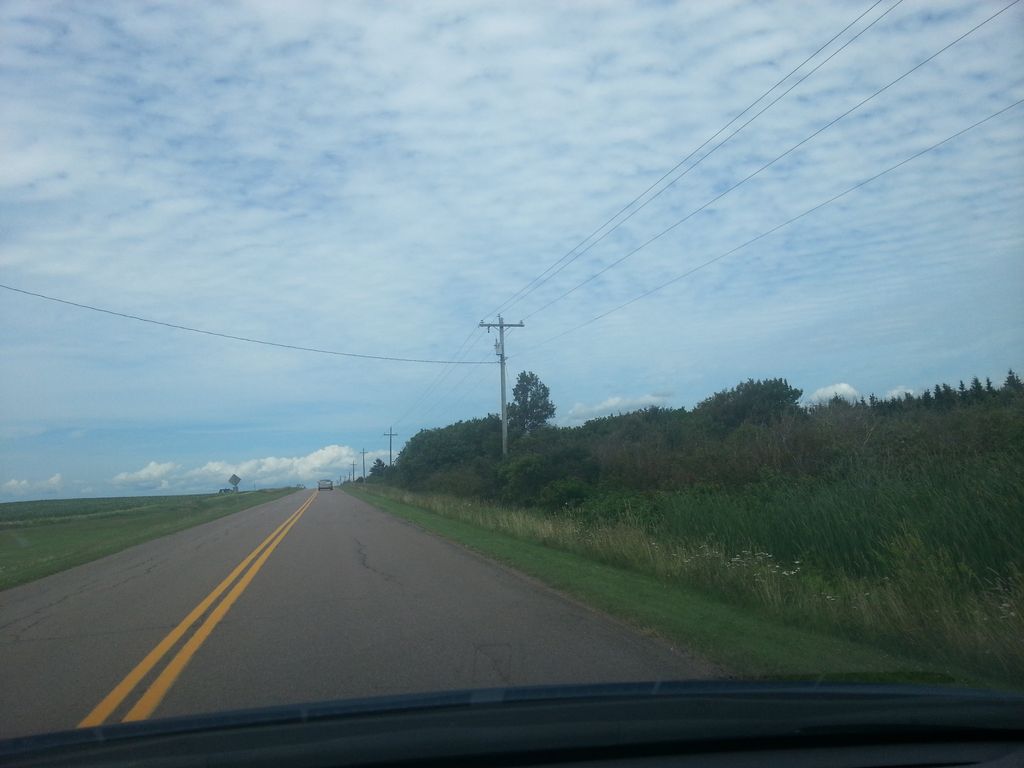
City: charlottetown